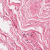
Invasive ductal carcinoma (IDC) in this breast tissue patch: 0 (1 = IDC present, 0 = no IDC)